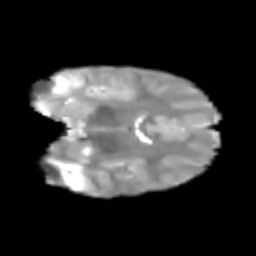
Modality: T2w
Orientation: coronal
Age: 6
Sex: female
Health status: healthy